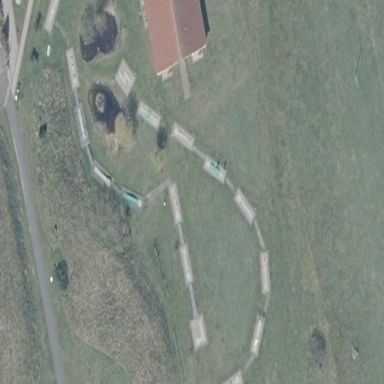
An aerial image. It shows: Miniature golf leisure land.